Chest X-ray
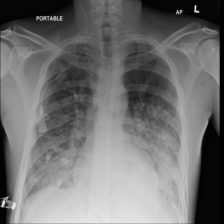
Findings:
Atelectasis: negative
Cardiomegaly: negative
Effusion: negative
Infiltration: positive
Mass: negative
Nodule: positive
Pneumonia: negative
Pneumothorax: negative
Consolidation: negative
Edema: positive
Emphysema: negative
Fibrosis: negative
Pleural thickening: negative
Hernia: negative